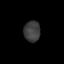
Tissue: skin
Cell type: Epithelial cells
Senescence score: 0.2336
Nuclear area (px): 334
Mean DAPI intensity: 61.805